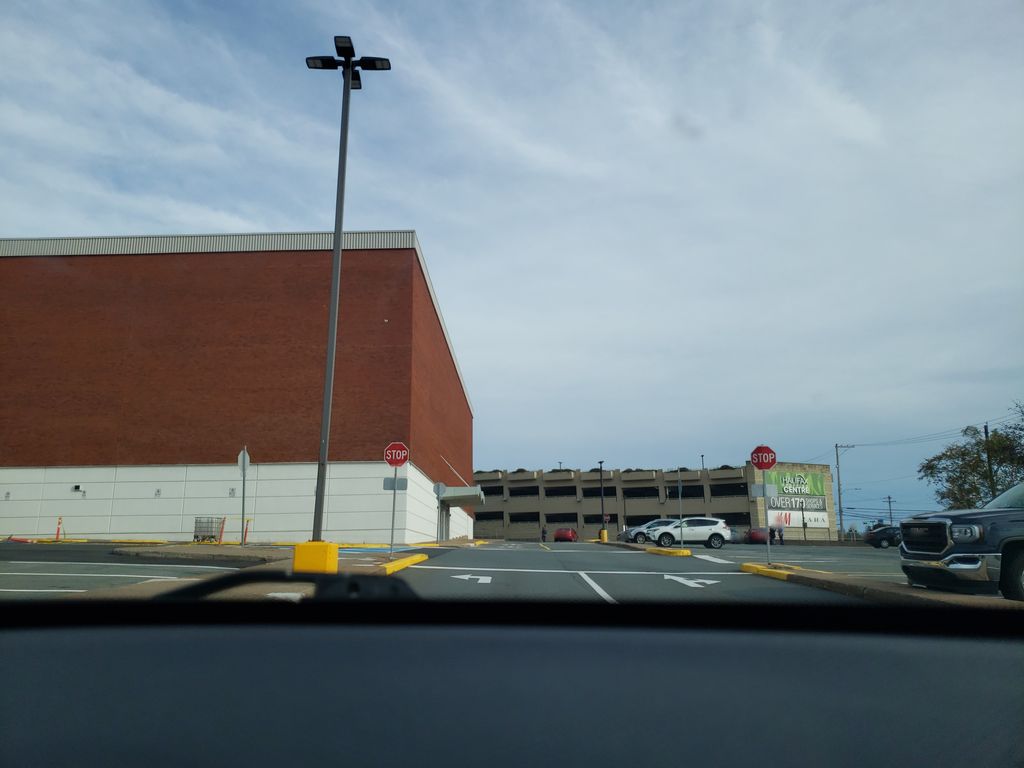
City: halifax